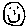
Label: smiley face